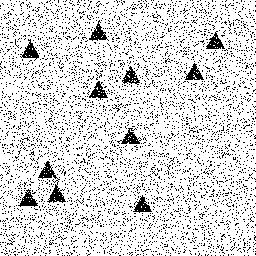
Squares: 0
Triangles: 11
Stars: 0
Total shapes: 11